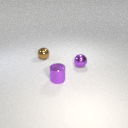
small purple metal cylinder to the right of small brown metal sphere